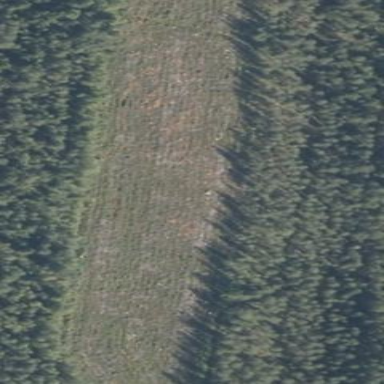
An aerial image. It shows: Clearcut area with scrub vegetation.